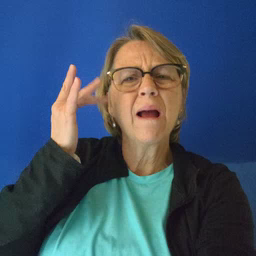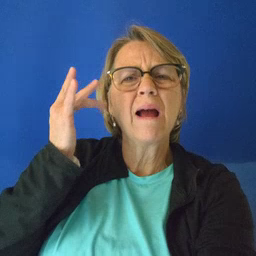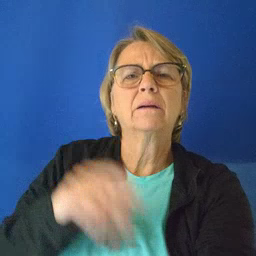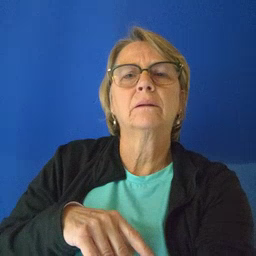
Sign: why